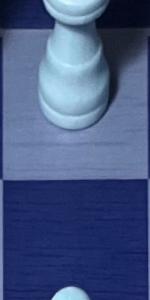
Label: Empty